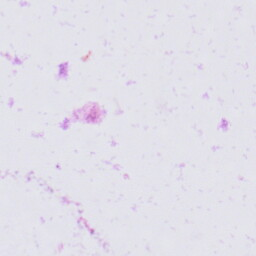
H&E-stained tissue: Prostate